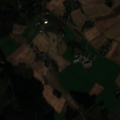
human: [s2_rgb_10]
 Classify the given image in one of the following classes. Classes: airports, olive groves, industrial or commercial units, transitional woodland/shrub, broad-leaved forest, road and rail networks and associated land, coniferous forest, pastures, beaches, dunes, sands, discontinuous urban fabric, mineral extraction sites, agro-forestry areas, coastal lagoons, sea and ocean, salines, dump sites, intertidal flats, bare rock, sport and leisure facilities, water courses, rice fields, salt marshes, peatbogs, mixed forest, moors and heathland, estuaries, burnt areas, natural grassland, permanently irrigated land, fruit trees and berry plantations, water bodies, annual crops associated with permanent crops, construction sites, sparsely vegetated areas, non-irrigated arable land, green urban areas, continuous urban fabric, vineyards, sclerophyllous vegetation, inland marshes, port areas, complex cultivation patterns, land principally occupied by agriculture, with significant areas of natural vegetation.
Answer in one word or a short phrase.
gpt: non-irrigated arable land, land principally occupied by agriculture, with significant areas of natural vegetation, coniferous forest, mixed forest, transitional woodland/shrub